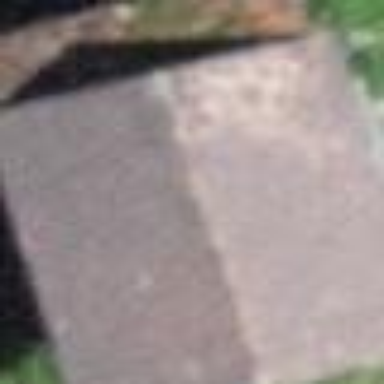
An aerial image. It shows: Rural barn.